Interaction volume radius: 5 \u00c5
Interaction volume height: 20 \u00c5
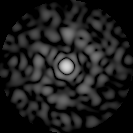
Disorder parameter: 0.8015